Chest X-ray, PA view. Patient: 75 years old, sex F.
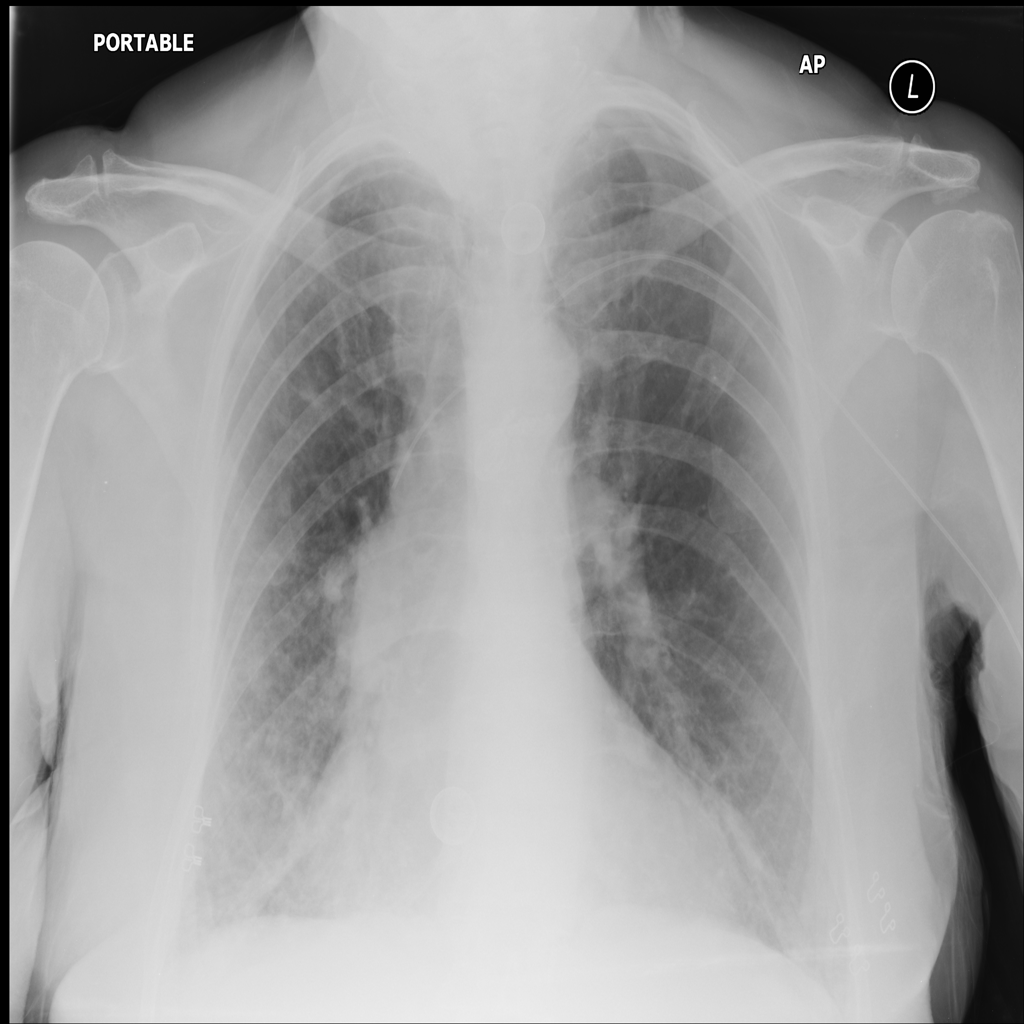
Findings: Nodule